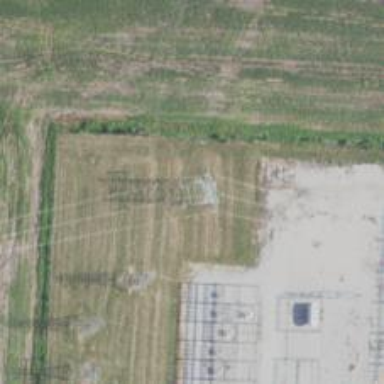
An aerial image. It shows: Power tower.